Field crop: maize
Growth stage: 1
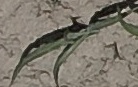
Species: sorghum